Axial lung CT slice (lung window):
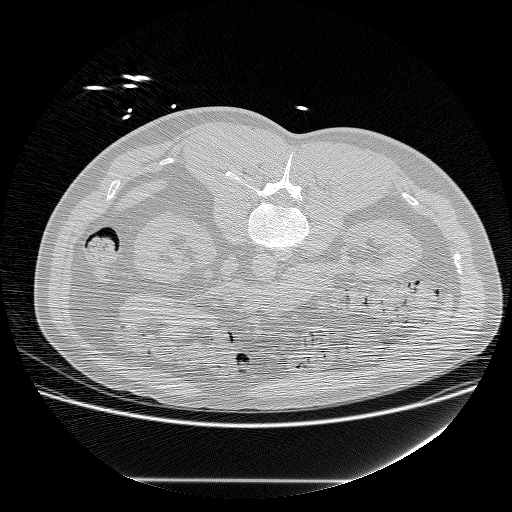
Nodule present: no